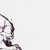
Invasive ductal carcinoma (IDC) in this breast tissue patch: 0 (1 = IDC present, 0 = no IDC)